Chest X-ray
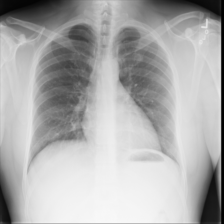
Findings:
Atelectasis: negative
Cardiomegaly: negative
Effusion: negative
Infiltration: negative
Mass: negative
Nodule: negative
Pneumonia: negative
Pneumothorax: negative
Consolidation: negative
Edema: negative
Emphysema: negative
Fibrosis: negative
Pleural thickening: negative
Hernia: negative